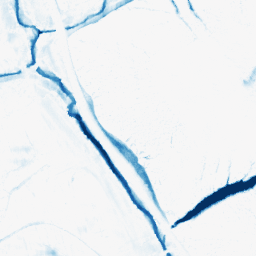
Category: morphological
Decomposition family: morphological_ellipse
Decomposition parameters: operation: closing
width: 20
height: 10
Upsampling method: regularized
Upsampling parameters: scale: 4
lambda_reg: 0.01
Upsampling scale: 4